Aerial crown-view tile of a tropical tree (Barro Colorado Island, Panama), acquired 20240813:
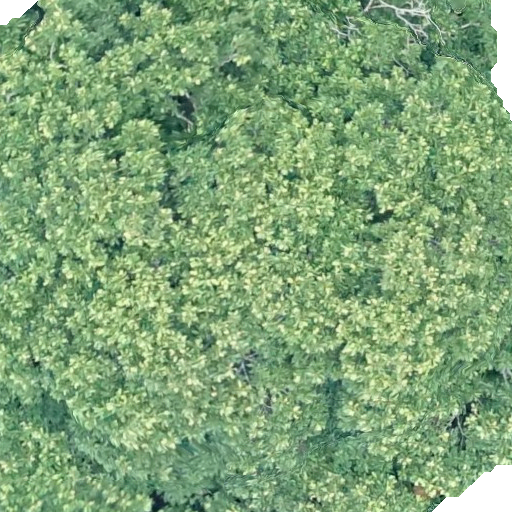
Species: Dipteryx oleifera
GBIF accepted scientific name: Dipteryx oleifera
Crown area: 536.738 m²